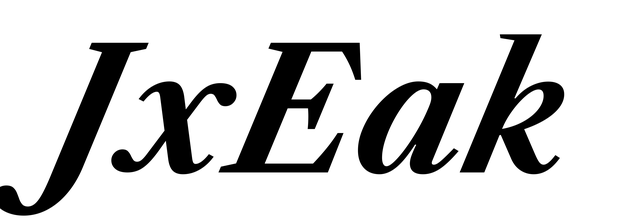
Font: LibreCaslonText-Italic_Bold_Italic